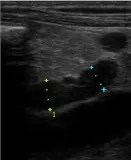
Left adrenal gland.
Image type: radiology (ultrasound)